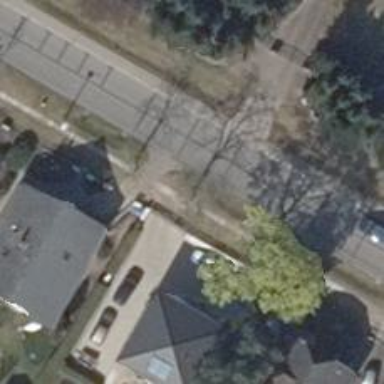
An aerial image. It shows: Broadleaved tree with lush foliage.